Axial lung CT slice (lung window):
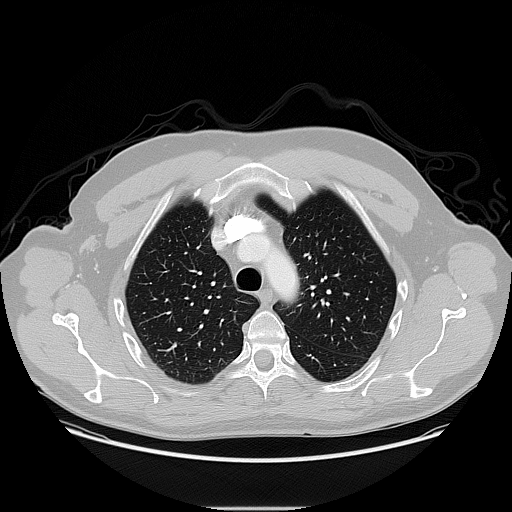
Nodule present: no